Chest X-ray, PA view. Patient: 72 years old, sex M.
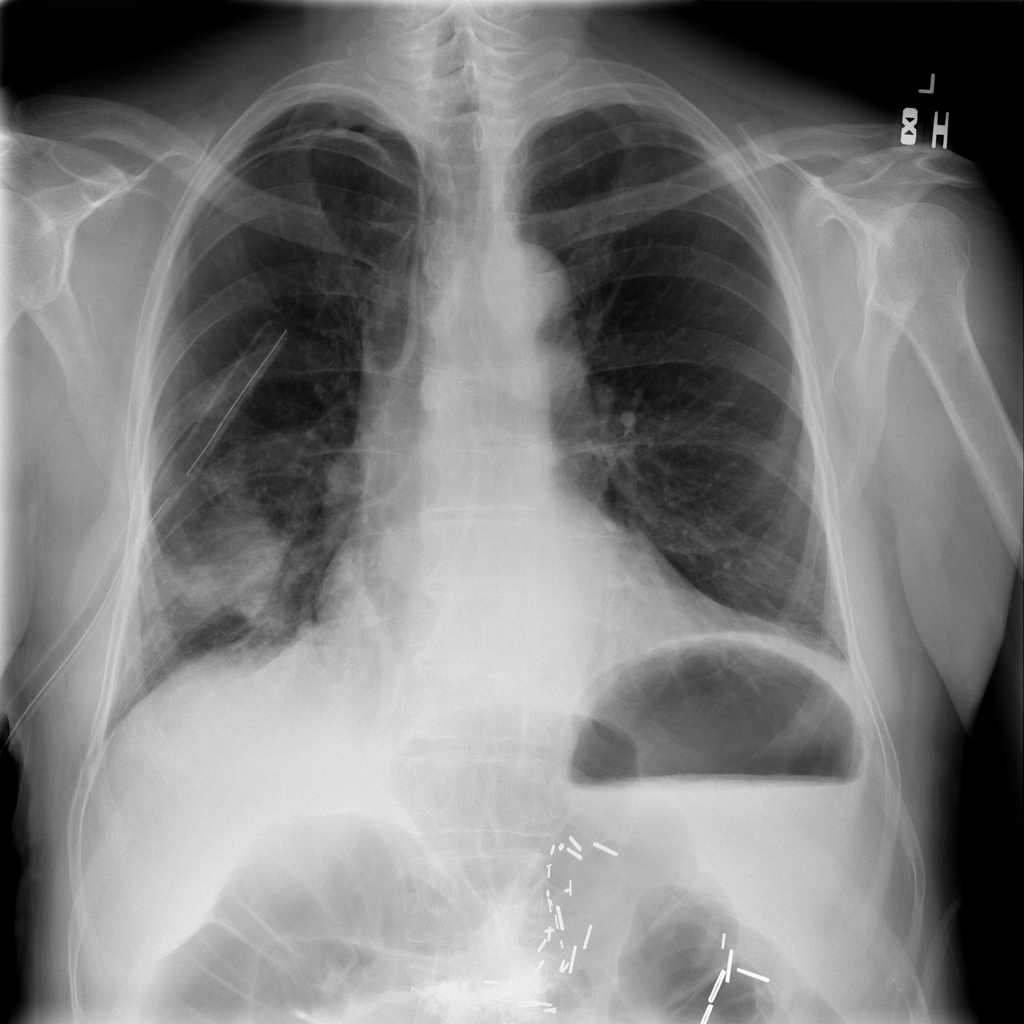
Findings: Atelectasis, Pneumothorax